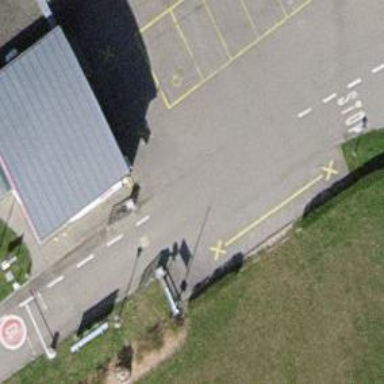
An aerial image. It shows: Post box.